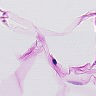
Metastatic tissue present: no